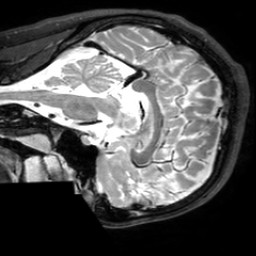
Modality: T2w
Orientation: sagittal
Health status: healthy
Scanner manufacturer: philips
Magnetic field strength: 3 T
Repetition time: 2.5 s
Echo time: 0.1831 s